Question: I am trying to build CI CD Pipeline For Our project.
when my application start Building.
we are getting issue.

## [error]C:\Program Files\dotnet\sdk.2.104\Sdks\Microsoft.NET.Sdk argets\Microsoft.NET.Publish.targets(141,5): Error MSB3030: Could not copy the file "D:\s\src\VTTDemo.Web.Host\wwwroot\distA.7d2715da89efeae8b0da.js" because it was not found.
C:\Program Files\dotnet\sdk.2.104\Sdks\Microsoft.NET.Sdk argets\Microsoft.NET.Publish.targets(141,5): error MSB3030: Could not copy the file "D:\s\src\VTTDemo.Web.Host\wwwroot\distA.7d2715da89efeae8b0da.js" because it was not found. [D:\s\src\VTTDemo.Web.Host\VTTDemo.Web.Host.csproj]
step has follow.
1. Configure Cd From Solution explorer
2. Enter App, Azure Login
3. Select Project and Pipeline
4. Edit Pipeline
5. Save and queue Pipeline
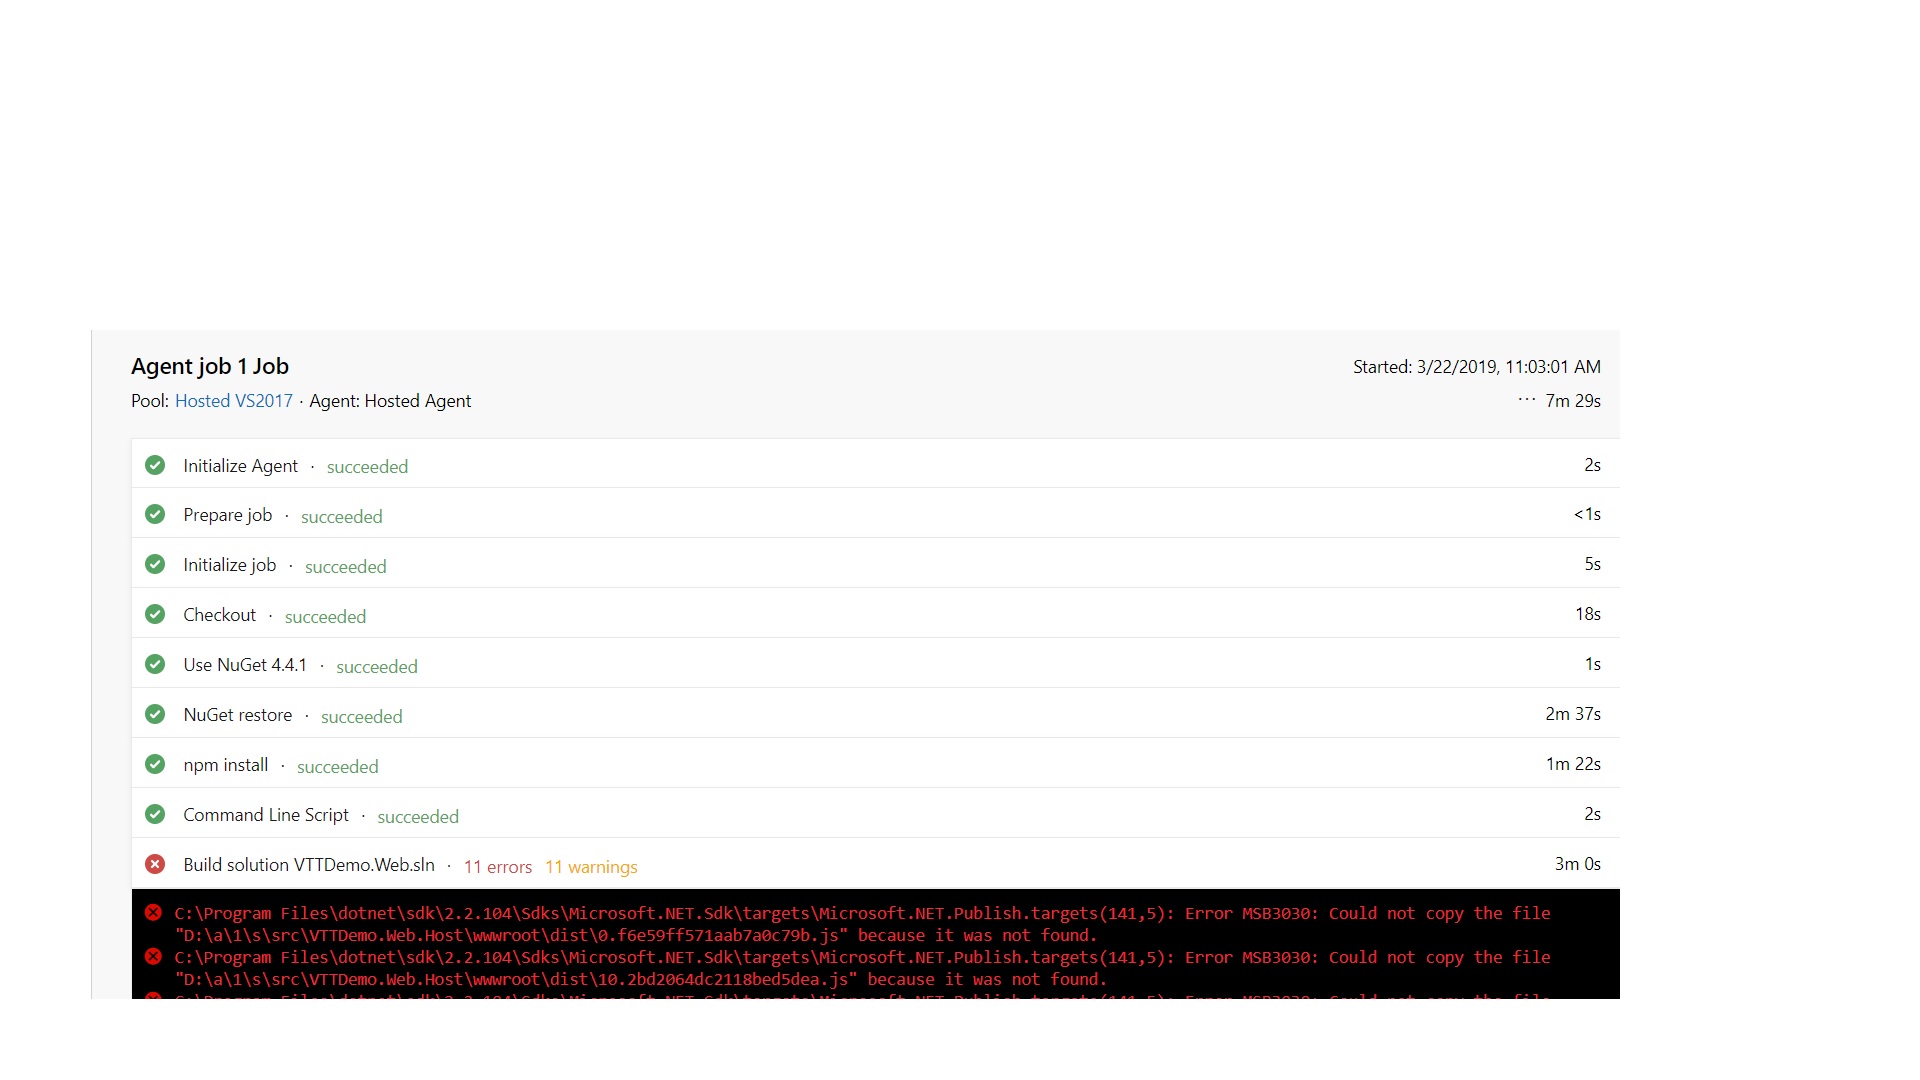
Answer: Issue with solution on GitHub - <URL>
Need to add the following code in csproj file:
'''
<ItemGroup>
<Compile Remove="node_modules\**\*;Client\**\*" />
<Content Remove="wwwroot\dist\**\*" />
</ItemGroup>
<Target Name="RunWebpack" BeforeTargets="BeforePublish">
<Exec Command="npm run clean:dist" />
<Exec Command="npm run build:prod" />
<ItemGroup>
<DistFiles Include="wwwroot\dist\**\*" />
<Content Include="@(DistFiles)" CopytoPublishDirectory="Always" />
<ContentWithTargetPath Include="@(DistFiles)" TargetPath="%(Identity)" CopyToPublishDirectory="Always" />
</ItemGroup>
</Target>
'''